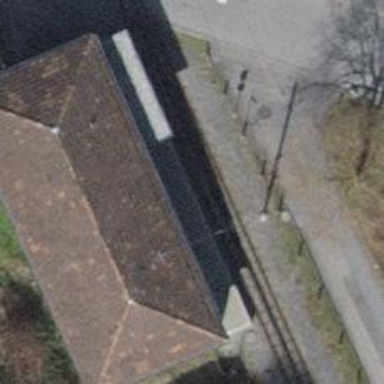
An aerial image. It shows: Narrow-gauge railway stop position for public transport.